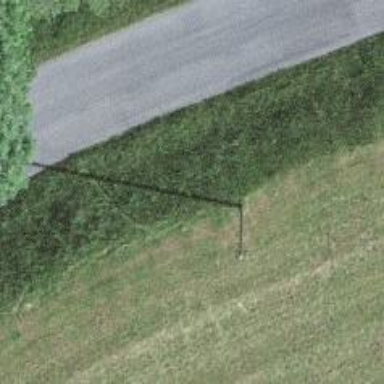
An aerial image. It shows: Utility pole as the man-made structure.